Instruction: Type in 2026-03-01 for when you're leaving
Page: home
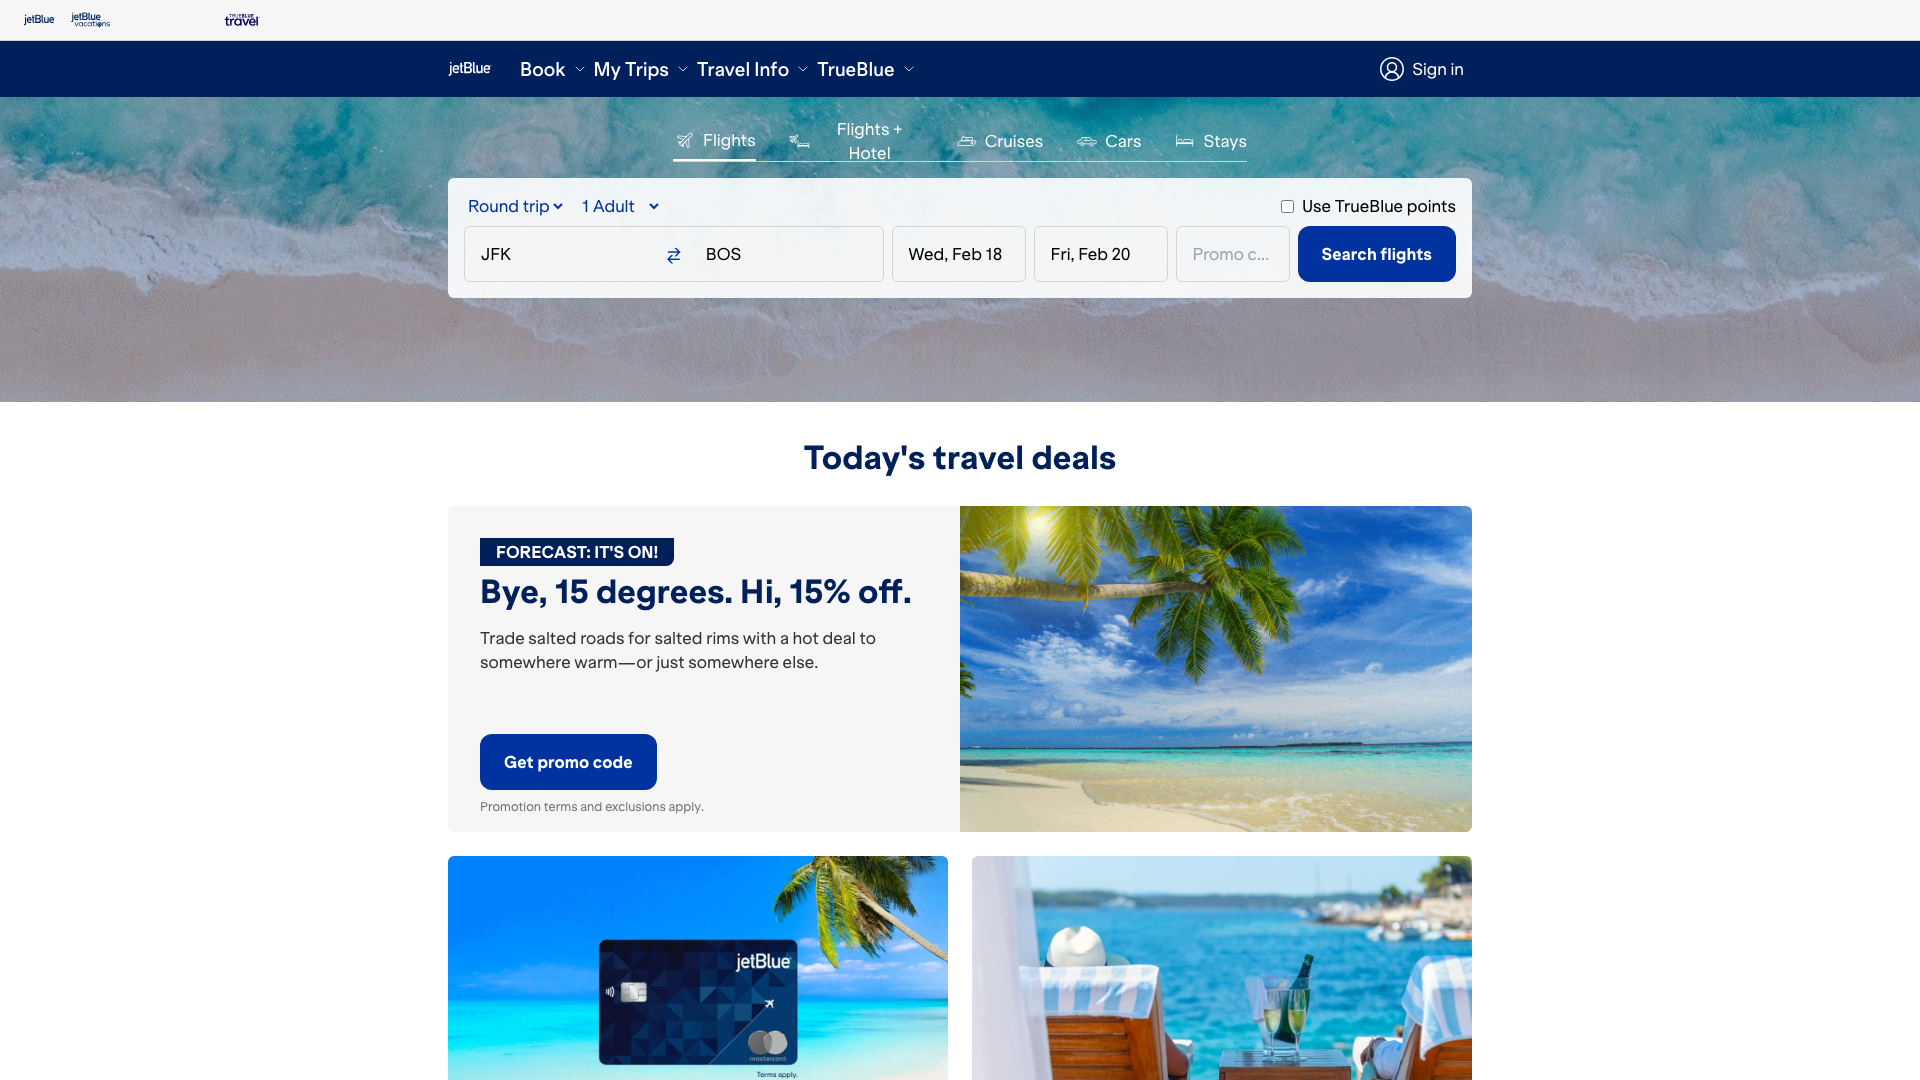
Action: type